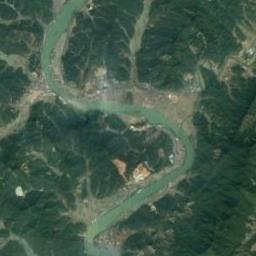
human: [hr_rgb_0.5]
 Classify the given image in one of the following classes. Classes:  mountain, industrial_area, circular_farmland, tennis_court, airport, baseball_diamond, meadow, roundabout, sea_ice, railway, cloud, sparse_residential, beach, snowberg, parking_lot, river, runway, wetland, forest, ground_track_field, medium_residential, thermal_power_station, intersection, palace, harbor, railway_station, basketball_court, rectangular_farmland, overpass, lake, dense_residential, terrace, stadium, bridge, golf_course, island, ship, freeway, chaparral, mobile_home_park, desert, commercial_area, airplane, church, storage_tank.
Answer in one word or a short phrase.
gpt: river